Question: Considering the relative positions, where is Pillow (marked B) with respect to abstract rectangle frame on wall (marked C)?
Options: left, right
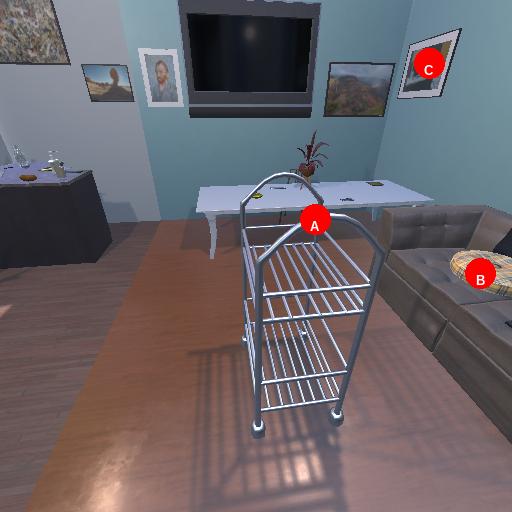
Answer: left